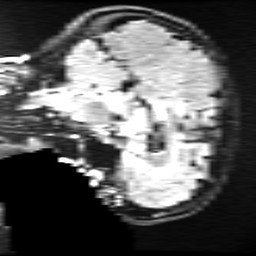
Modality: FLAIR
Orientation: sagittal
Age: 51
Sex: female
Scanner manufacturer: ge
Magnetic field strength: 3 T
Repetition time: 11 s
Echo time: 0.1497 s